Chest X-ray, PA view. Patient: 35 years old, sex M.
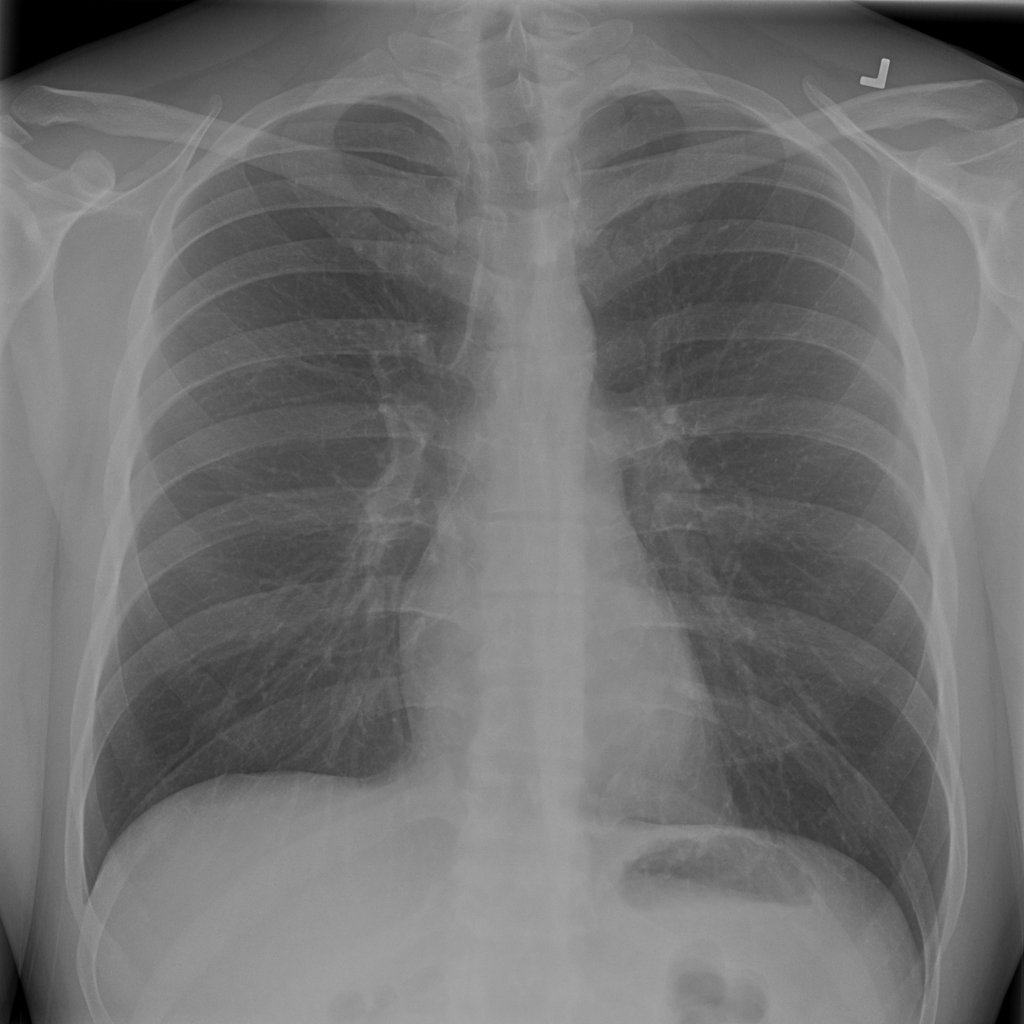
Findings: No Finding